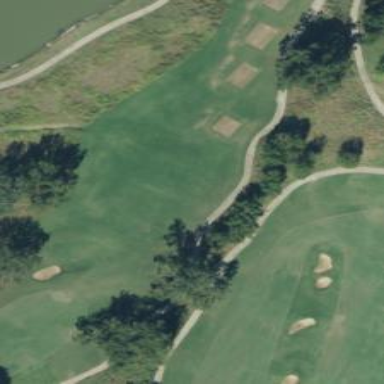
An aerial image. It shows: Pathway for golf carts.